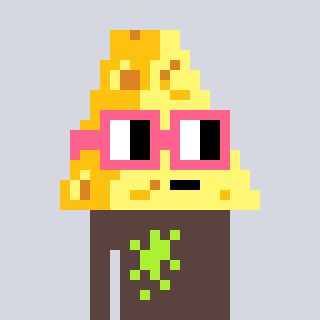
a pixel art character with square pink glasses, a cheese-shaped head and a darkbrown-colored body on a cool background